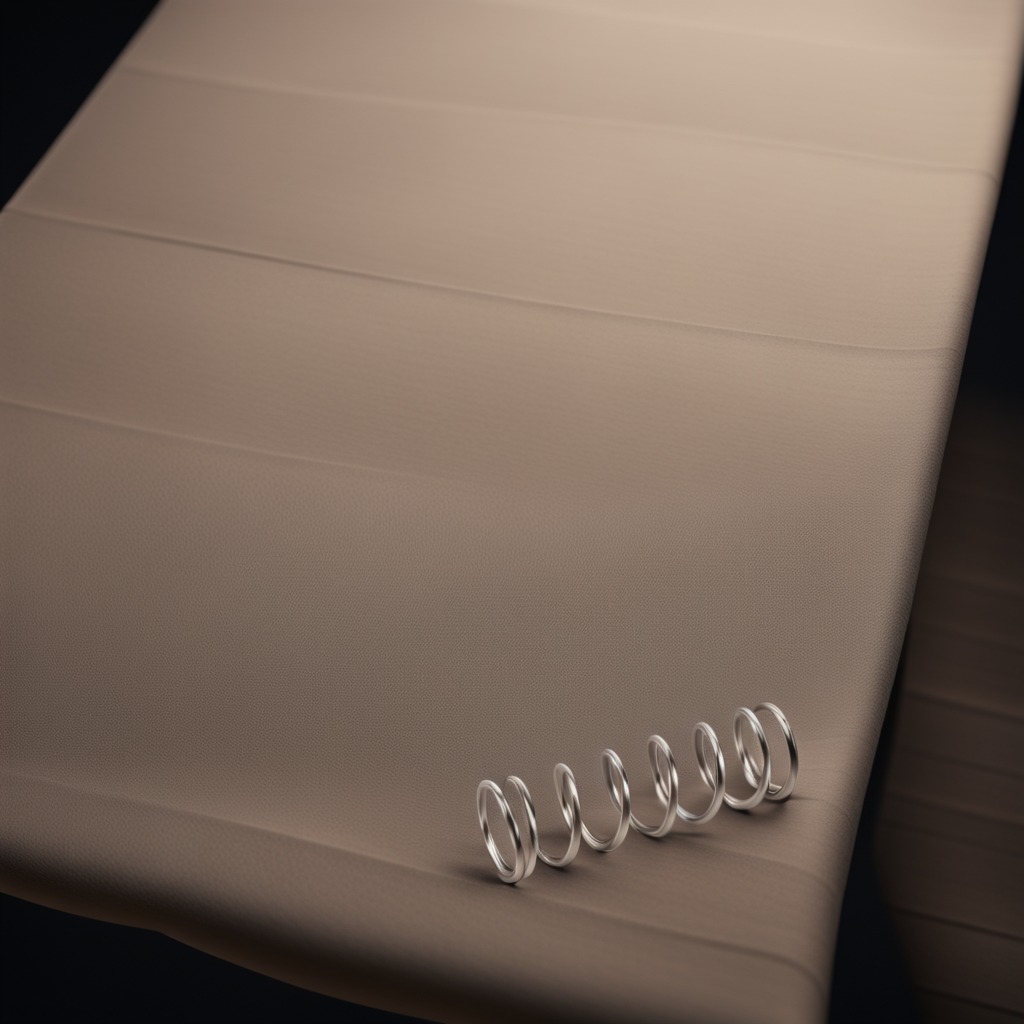
A coiled metal spring is lying on the wooden table.